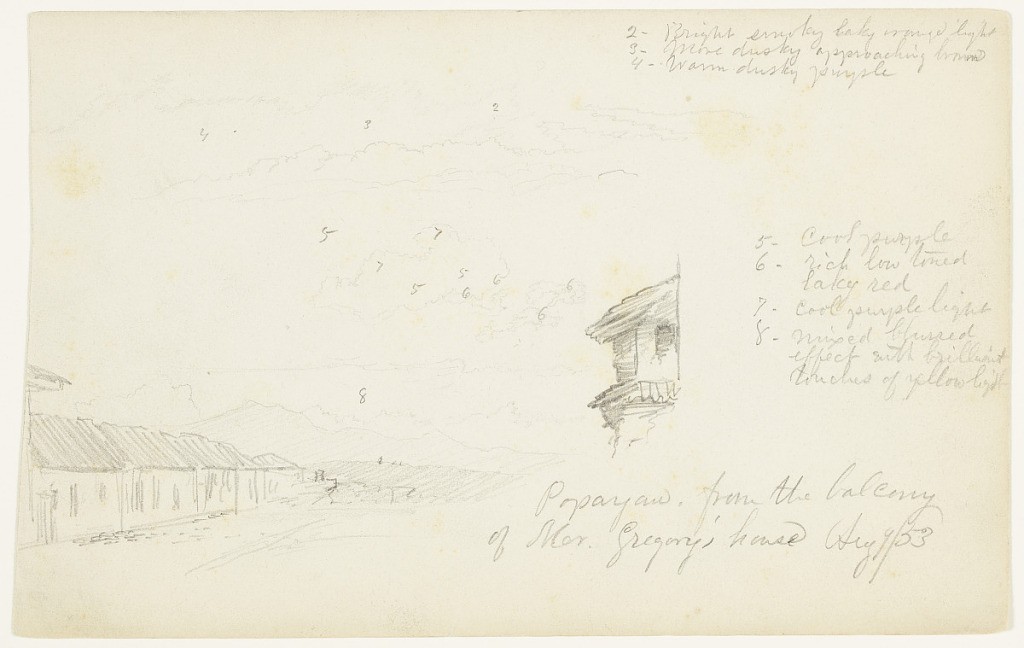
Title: Street Scene in Popayan, Colombia
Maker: Frederic Edwin Church, American, 1826–1900
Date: August 9, 1853
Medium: Graphite on white wove paper; verso: graphite
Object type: Drawing
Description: Landscape sketch showing a street scene in the Colombian city of Popayan at sunset. In the foreground, at right, the balcony and second story of an adjacent building is visible. A wide street extends from foreground to middle distance with a line of houses at left. Mountains rise in the background, beneath a vibrant, partly cloudy sunset.

Verso: Landscape sketch of rugged, mountainous terrain devoid of trees that extends to the horizon. A large prominence rises in foreground at right.